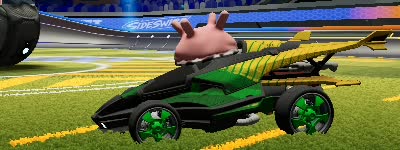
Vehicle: aftershock